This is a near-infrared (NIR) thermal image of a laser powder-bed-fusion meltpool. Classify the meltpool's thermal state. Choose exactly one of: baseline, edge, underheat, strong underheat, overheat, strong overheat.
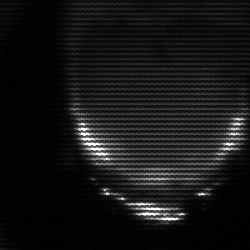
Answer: edge